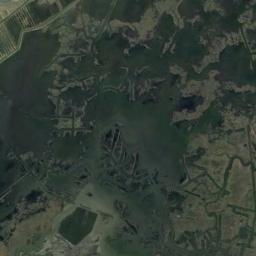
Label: wetland